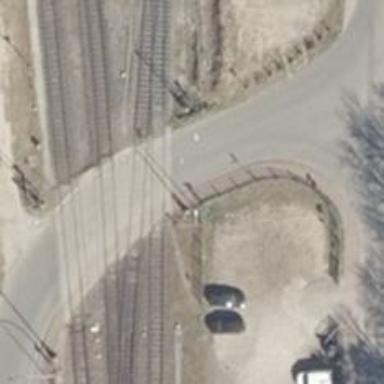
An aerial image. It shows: Level railway crossing with lights and double half barrier.